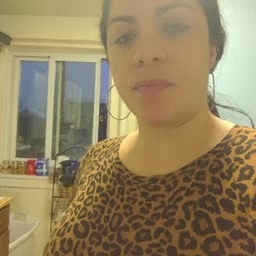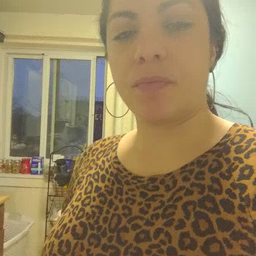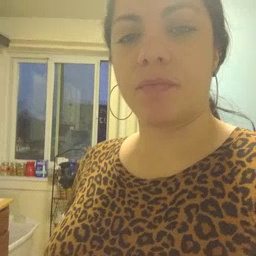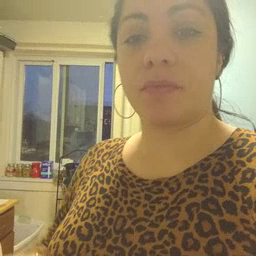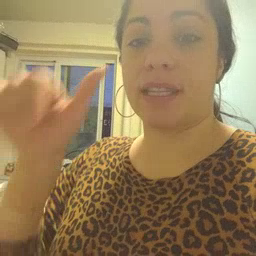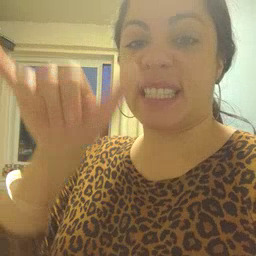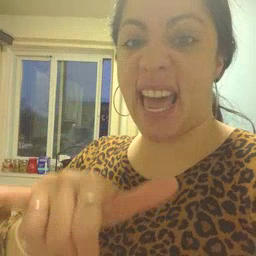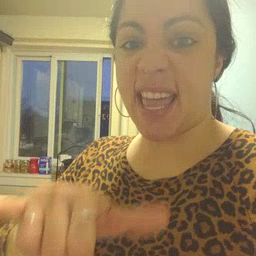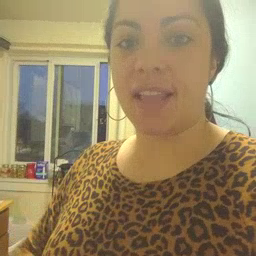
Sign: stay